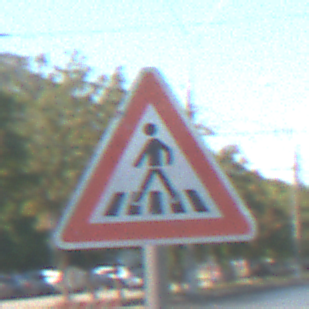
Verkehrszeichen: FussgaengerueberwegRechts
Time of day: Midday
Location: Outdoor (Urban)
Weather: Clear
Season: NotSpecified
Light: Natural